Question: Hi I have this project structure

and in my 'index.jsp' I have this code:
'''
<%@ page contentType="text/html;charset=UTF-8" language="java" %>
<%@ taglib prefix="s" uri="/struts-tags"%>
<html>
<head>
<title>
<s:text name="index.title" />
</title>
</head>
<body>
<s:form action="Login">
<s:textfield key="index.login" name="login" />
<s:password key="index.password" name="password" />
<s:submit/>
</s:form>
</body>
</html>
'''
my 'content.property' file looks like this:
'''
index.hello = Hello user./n/r Please login
index.login = Login
index.password = Password
index.title = Login Page
'''
and when i start the project, struts2 is not getting info from my property file.
please tell me what i made wrong
I can't find anything helpful on the internet
help me please
thanks =)
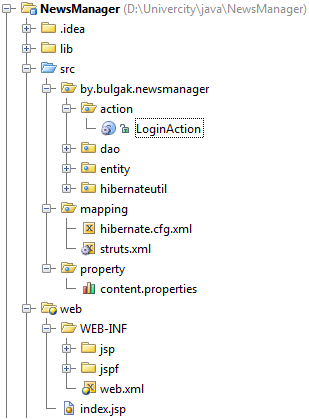
Answer: Your properties file needs to be in the your 'classes' directory under 'WEB-INF' or a sub-directory of 'classes' directory.
Let's assume that you have this structure
'.../Web-INF/classes/property/content.properties',
you will need to do this in your 'struts.xml'
'<constant name="struts.custom.i18n.resources" value="property.content" />'